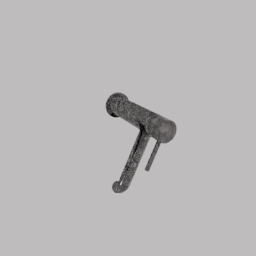
Label: appliances